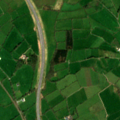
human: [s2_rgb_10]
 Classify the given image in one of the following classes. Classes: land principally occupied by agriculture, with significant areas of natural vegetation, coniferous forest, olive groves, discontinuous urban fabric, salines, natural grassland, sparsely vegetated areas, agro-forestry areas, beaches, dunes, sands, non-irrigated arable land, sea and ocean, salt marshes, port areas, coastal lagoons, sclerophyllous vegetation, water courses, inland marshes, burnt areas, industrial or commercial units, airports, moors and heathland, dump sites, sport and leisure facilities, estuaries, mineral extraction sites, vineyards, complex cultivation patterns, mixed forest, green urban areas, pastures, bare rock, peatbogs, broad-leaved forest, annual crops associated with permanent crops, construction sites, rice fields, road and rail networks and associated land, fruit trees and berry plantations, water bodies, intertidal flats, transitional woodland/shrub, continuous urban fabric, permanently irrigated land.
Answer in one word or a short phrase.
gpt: pastures